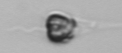
Label: Apedinella